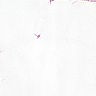
Metastatic tissue present: no